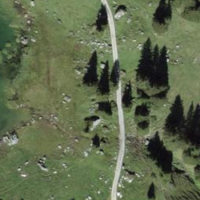
EUNIS habitat code: 23
Species observed at this site:
Campanula barbata
Dactylorhiza majalis
Gymnadenia rhellicani
Melanargia galathea
Milvus milvus
Cyaniris semiargus
Lotus corniculatus
Phyteuma orbiculare